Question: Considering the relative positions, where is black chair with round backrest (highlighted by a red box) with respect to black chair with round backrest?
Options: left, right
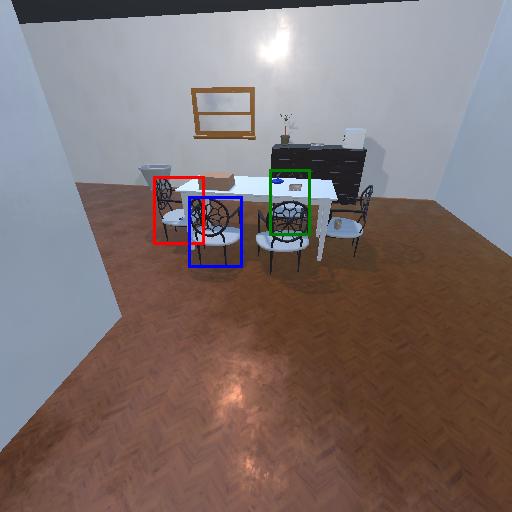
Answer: left